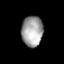
Tissue: lung
Cell type: Epithelial cells
Senescence score: 0.1565
Nuclear area (px): 639
Mean DAPI intensity: 160.962